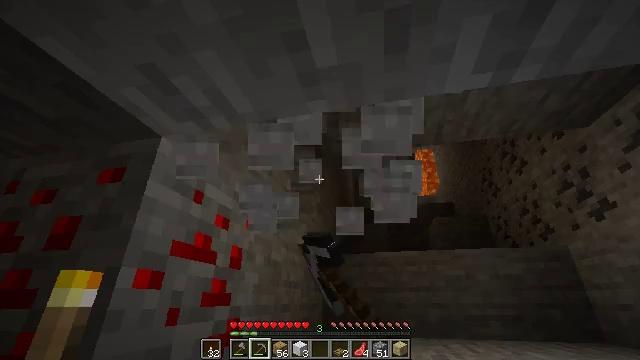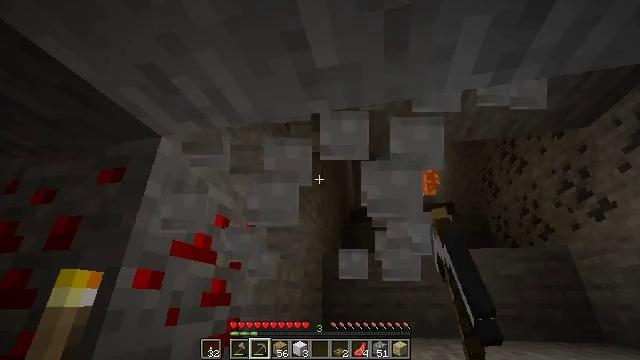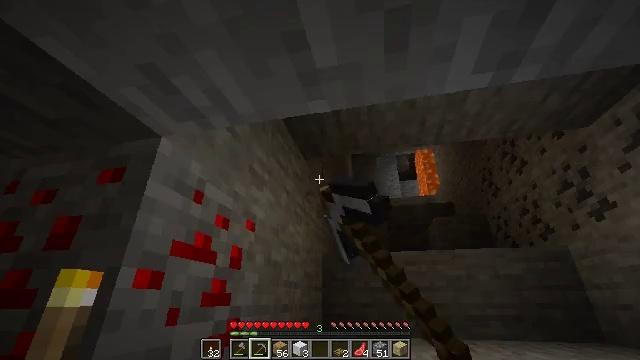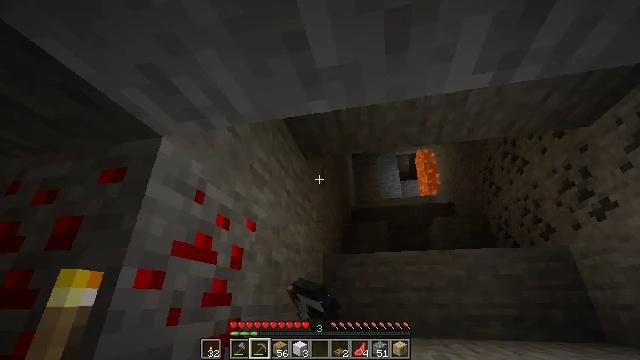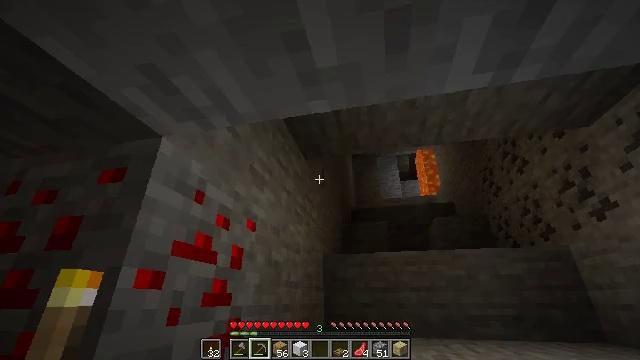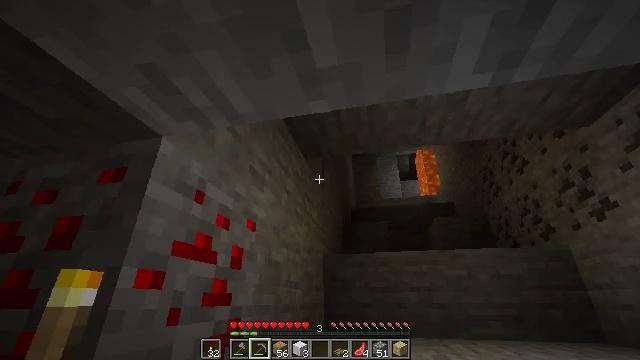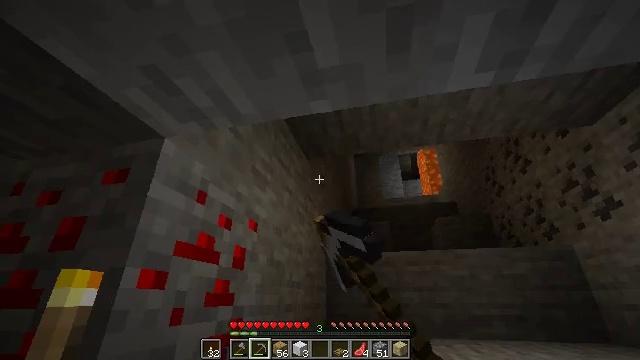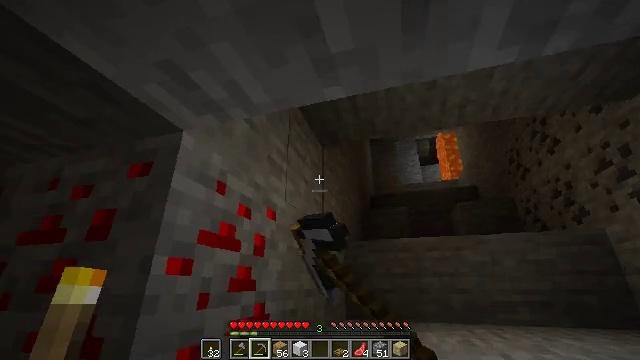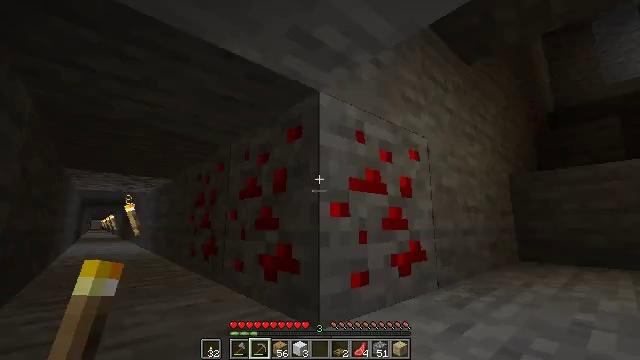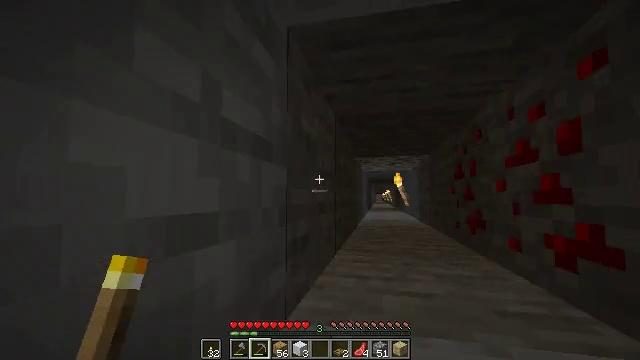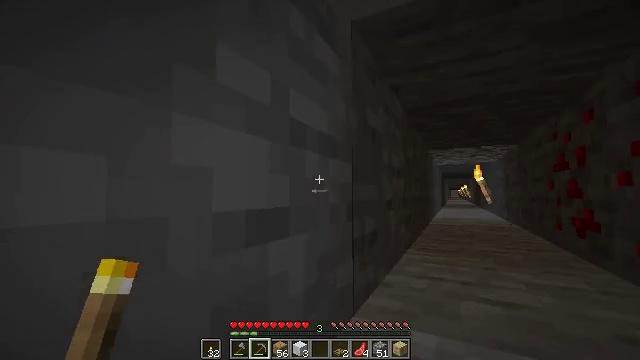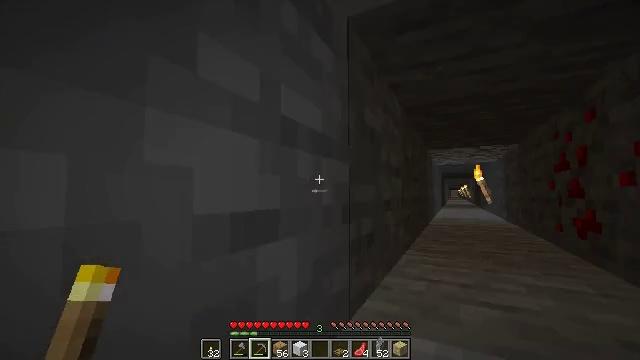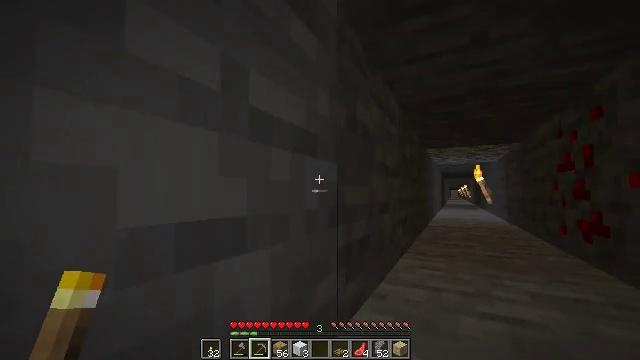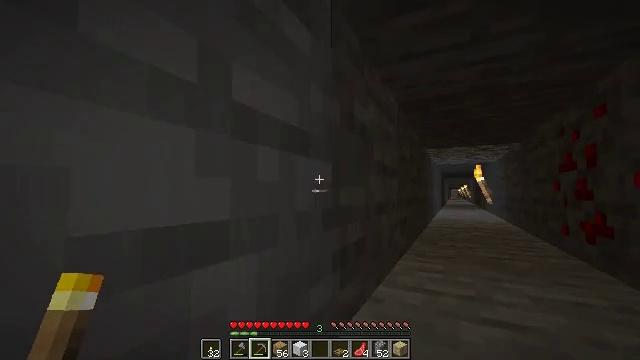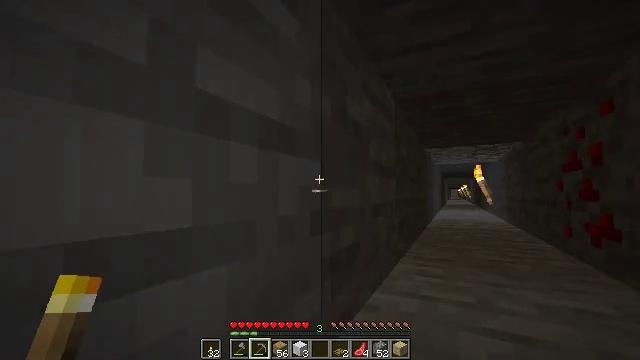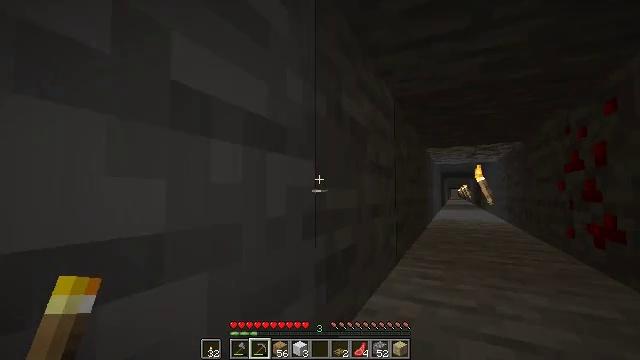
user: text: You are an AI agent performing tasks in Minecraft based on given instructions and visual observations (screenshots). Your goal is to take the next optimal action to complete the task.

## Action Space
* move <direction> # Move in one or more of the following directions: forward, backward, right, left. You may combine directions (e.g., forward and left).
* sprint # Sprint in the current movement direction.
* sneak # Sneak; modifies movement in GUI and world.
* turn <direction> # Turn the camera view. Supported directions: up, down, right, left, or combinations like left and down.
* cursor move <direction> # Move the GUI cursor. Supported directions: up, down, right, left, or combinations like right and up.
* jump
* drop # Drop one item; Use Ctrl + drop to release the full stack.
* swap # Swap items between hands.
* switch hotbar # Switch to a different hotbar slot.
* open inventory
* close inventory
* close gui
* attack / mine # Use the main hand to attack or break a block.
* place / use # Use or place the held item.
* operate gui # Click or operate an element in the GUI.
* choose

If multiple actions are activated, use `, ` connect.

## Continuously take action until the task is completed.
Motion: motion action
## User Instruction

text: craft item air
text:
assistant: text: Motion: attack / mine
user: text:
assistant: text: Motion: attack / mine
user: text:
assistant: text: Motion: attack / mine
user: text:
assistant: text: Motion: attack / mine
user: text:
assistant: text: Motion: attack / mine
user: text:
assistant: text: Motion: attack / mine
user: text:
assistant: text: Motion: turn left and down
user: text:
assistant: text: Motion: turn left and down
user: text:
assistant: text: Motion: turn left and down
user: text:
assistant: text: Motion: move forward, turn left
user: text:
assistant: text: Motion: move forward
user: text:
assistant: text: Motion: move forward
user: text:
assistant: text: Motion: move forward
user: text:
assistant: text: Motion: move forward, sprint
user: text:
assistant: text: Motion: move forward, sprint
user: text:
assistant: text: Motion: move forward, sprint, turn right
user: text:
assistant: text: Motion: move forward, sprint, turn right and down
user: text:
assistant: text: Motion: move forward, sprint, turn right
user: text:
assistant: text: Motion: move forward, sprint, turn right
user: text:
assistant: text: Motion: move forward, sprint, turn right
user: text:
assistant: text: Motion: move forward, sprint, turn right
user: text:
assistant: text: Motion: move forward, sprint, turn right
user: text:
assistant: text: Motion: move forward, sprint
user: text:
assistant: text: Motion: move forward, sprint
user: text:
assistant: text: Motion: move forward, sprint
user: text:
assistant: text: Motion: move forward, sprint
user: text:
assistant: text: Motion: move forward, sprint
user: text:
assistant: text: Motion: move forward, sprint
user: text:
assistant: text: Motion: move forward, sprint
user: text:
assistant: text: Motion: move forward, sprint